Field crop: tomato
Growth stage: 1
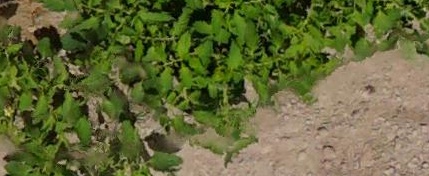
Species: tomato